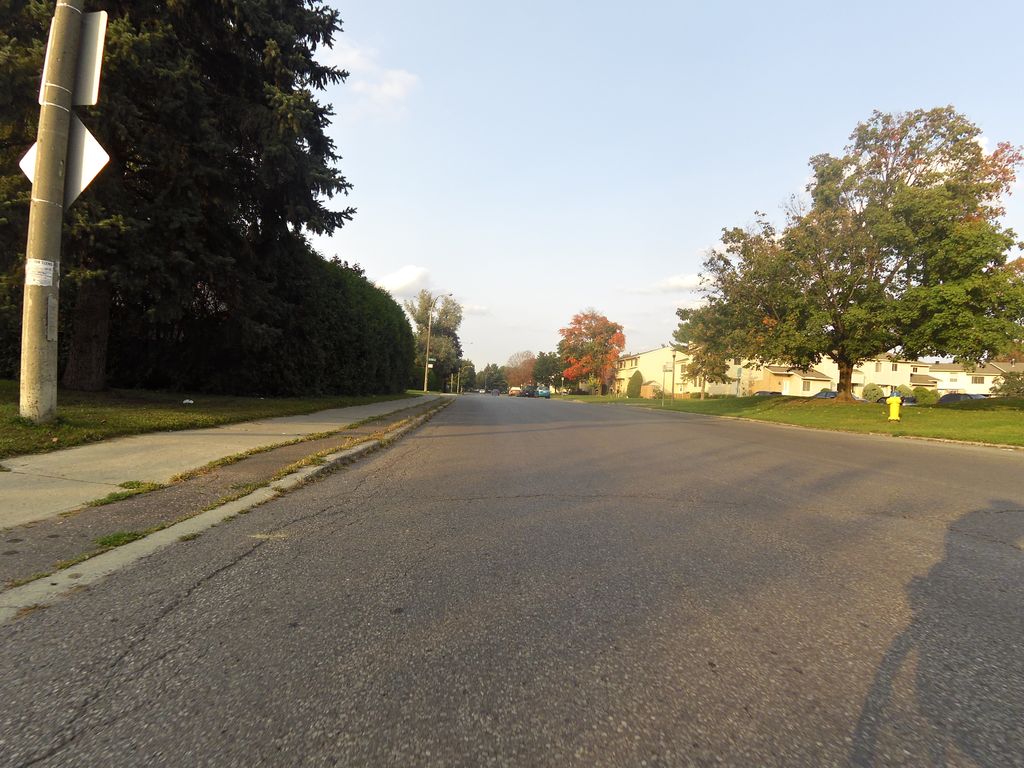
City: ottawa-gatineau